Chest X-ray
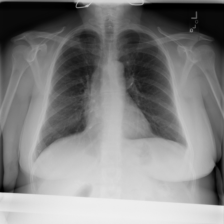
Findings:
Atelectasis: negative
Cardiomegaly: negative
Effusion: negative
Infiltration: negative
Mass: negative
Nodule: negative
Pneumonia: negative
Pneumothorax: negative
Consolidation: negative
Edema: negative
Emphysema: negative
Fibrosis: negative
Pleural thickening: negative
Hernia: negative